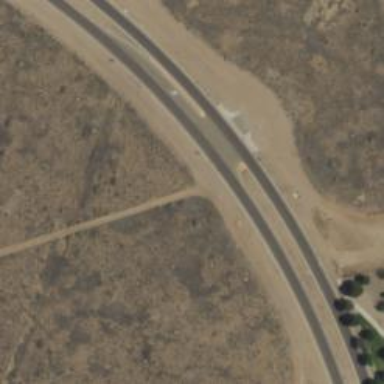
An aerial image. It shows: Tertiary link road.